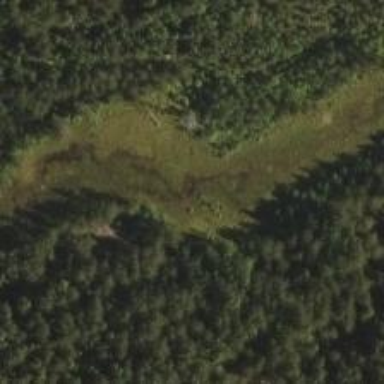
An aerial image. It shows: Fen wetland area.